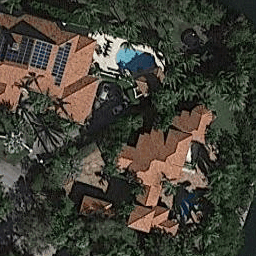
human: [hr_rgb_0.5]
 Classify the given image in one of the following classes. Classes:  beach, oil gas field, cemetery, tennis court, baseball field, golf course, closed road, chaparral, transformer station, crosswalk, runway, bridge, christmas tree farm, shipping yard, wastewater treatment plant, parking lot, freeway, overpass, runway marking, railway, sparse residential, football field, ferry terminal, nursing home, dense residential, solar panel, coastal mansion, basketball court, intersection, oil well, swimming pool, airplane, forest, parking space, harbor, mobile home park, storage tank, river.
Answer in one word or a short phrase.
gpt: coastal mansion